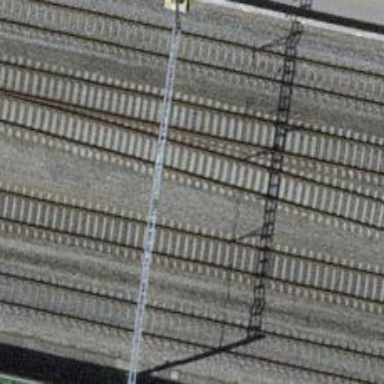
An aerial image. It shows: Single railway track with electrified contact line.